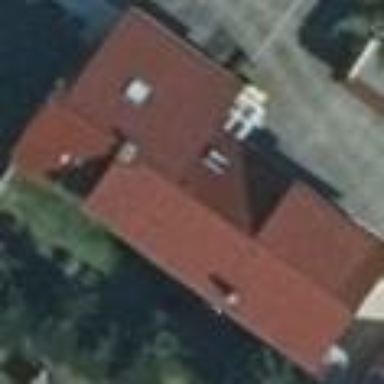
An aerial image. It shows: Residential building.